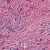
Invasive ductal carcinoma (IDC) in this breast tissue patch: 1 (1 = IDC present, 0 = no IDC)